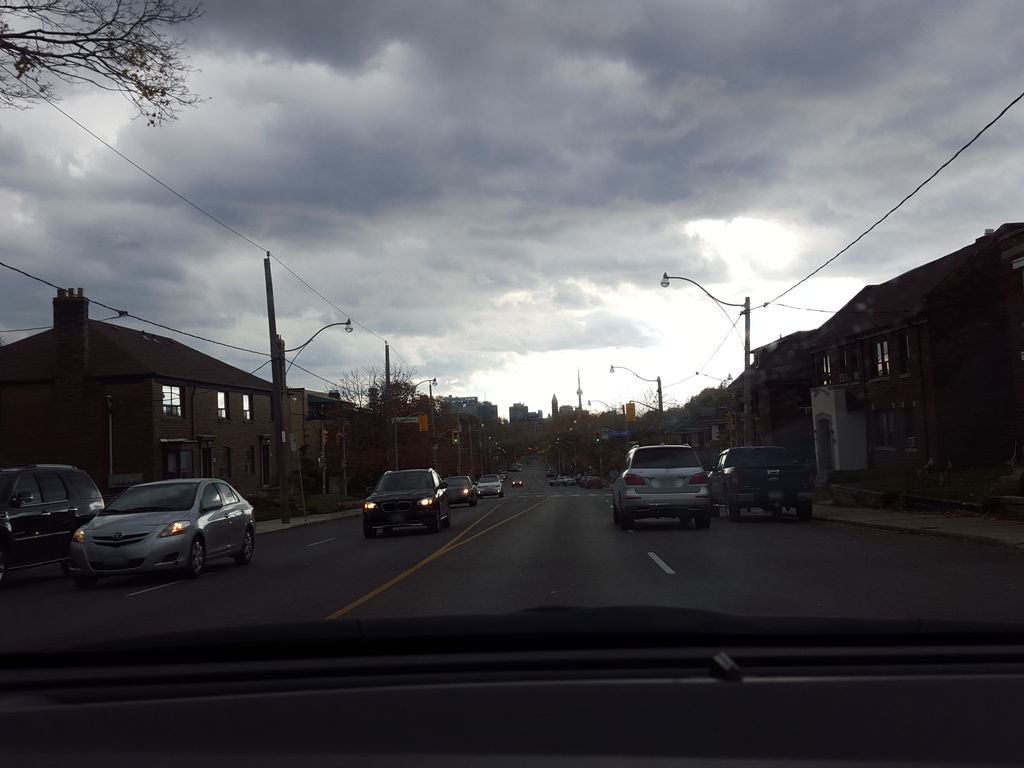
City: toronto